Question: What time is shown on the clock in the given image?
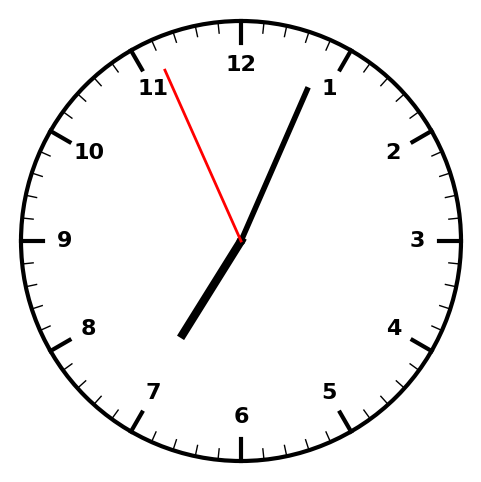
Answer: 07:03:56